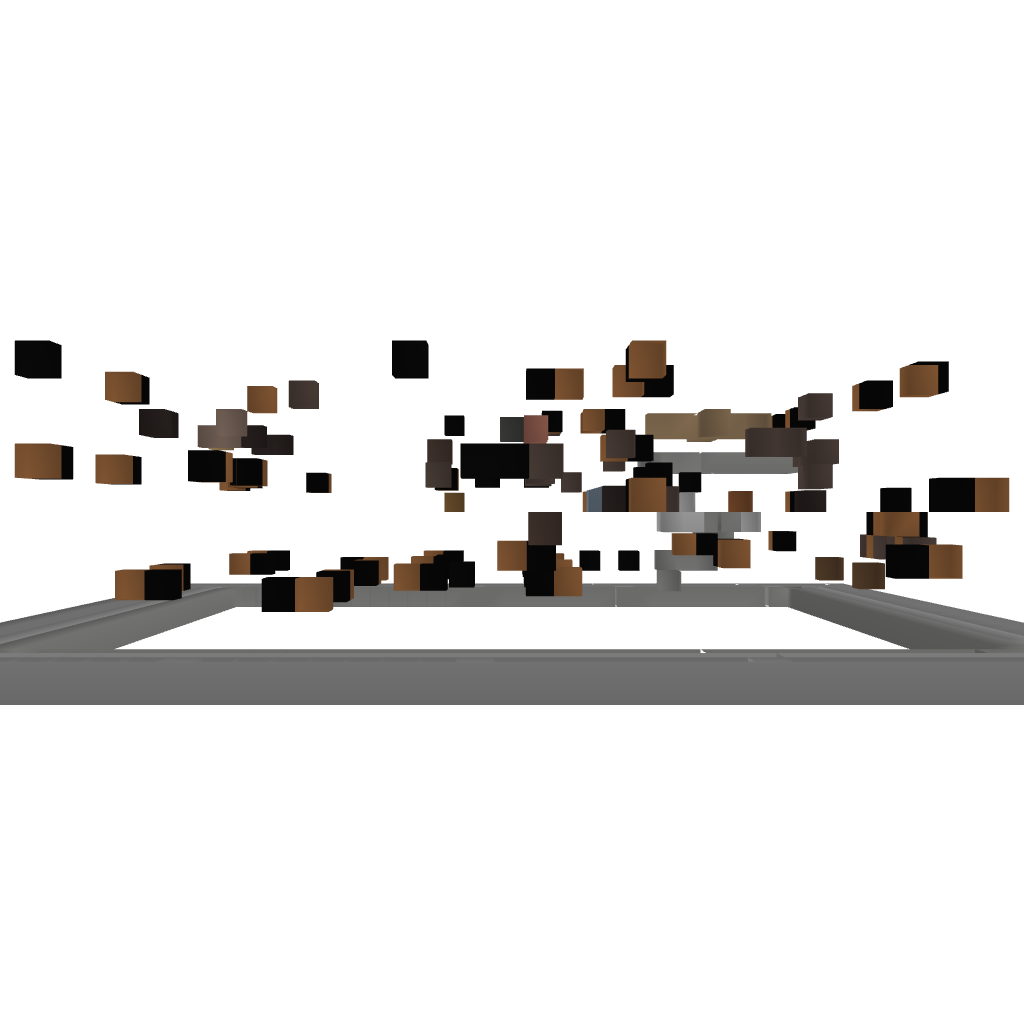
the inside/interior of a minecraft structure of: Clay House